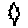
Label: tree